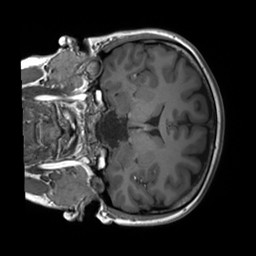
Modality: T1w
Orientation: coronal
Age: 22
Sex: female
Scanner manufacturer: siemens
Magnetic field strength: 3 T
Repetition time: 1.8 s
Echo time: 0.00232 s